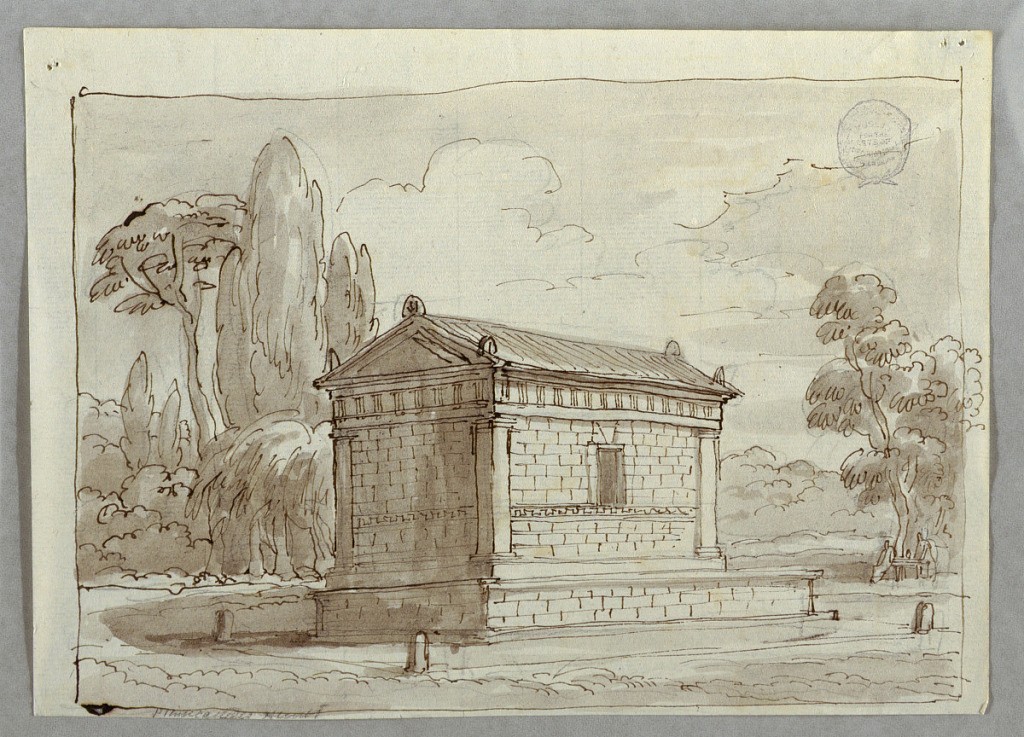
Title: Classical Temple in a Landscape
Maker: Felice Giani, Italian, 1758–1823
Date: ca. 1805
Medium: Pen and ink, brush and watercolor washes on cream laid paper
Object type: Drawing
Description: Temple structure seen from backside. Stands upon base and has window at its long side, pilasters at corners.  Surrounded by pavement with upright stones in corners. Middle distance, desk and two figures.